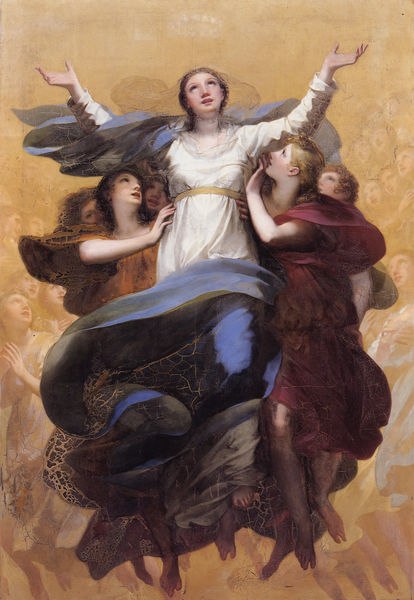
Titel: L'Assomption de la Vierge, Mariä Himmelfahrt
Künstler: Pierre Paul Prudhon
Standort: Paris
Institution: Musée du Louvre
Schlagwörter: blau, flügel, gemälde, hand, himmel, umhang, weiß, frauen, gelb, menschen, ocker, braun, frau, geste, grau, hintergrund, kleid, kleider, licht, mund, nase, orange, schwarz, blick, gürtel, rot, schleier, tuch, wolke, beige, hochformat, malerei, jung, arm, arme, augen, barock, blicke, falten, kleidung, tragen, weit, bild, hände, auge, gewand, gold, tücher, gewänder, krone, rosa, seide, fliegen, engel, beine, bein, füße, lila, violett, monochrom, wandgemälde, betrachtung, hoch, oben, barfuss, fuss, schweben, fliegend, schlange, ausgebreitet, hallo, beten, heiligenschein, ausgestreckt, vision, segen, empfang, rouge, umhänge, auffahrt, heilige, weinrot, heilig, maria, anbetung, christ, empor, schwebend, gestreckt, mai, aufnahme, bordeaux, fresco, himmelfahrt, bleu, marie, vierge, nuage, ange, putti, zertreten, jésus, gewandt, himmelwärts, andrea del sarto, dominicain, dominiquain, emporfahrend, engelchöre, erhebung, fiorentino, himmelschar, maphorion, mariae himmelfahrt, mariahimmelfahrt, portarit, sainte, verzückt, chrétien, saint, procession, ascension, auréole, vertückt, himmelfahsrt